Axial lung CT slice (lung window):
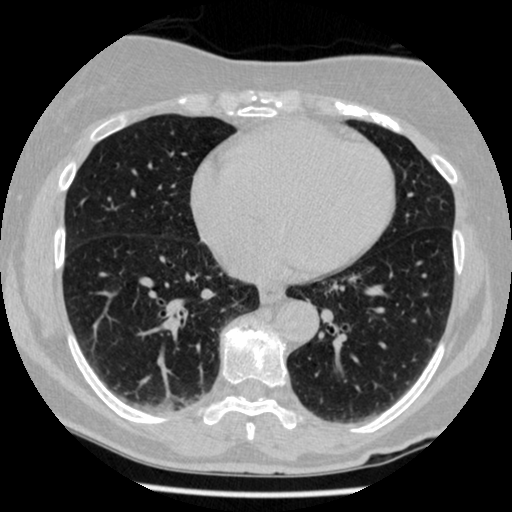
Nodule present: no